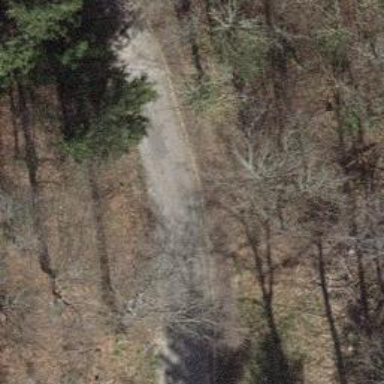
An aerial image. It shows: Unclassified road with asphalt surface. The track type is grade 1.